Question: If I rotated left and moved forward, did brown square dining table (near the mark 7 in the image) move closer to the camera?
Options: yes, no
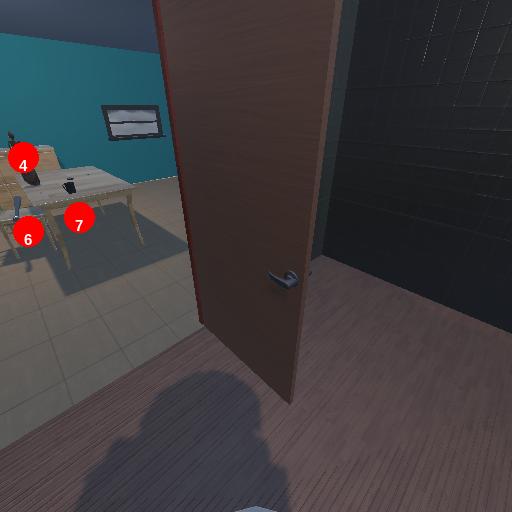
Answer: yes